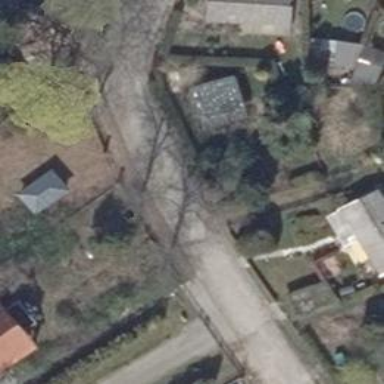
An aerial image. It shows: Residential road.